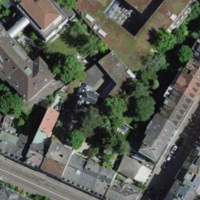
EUNIS habitat code: 54
Species observed at this site:
Coturnix coturnix